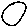
Label: circle